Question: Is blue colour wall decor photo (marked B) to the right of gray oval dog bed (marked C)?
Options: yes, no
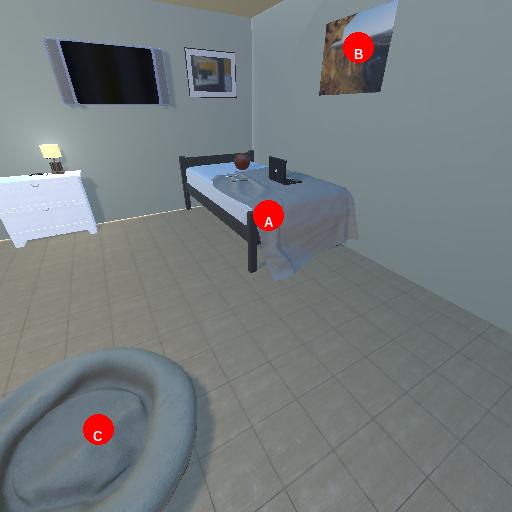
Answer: yes